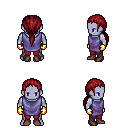
a pixel art fantasy rpg character, male body template, dark elf, purple skin, chain tabard jacket, red pants, brunette ponytail hairstyle, gold gloves, maroon shoes, four views (front, back, left, right), 2x2 character sprite sheet, small pixel art, hard edges, no anti-aliasing